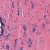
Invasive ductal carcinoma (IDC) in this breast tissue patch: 1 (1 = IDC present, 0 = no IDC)